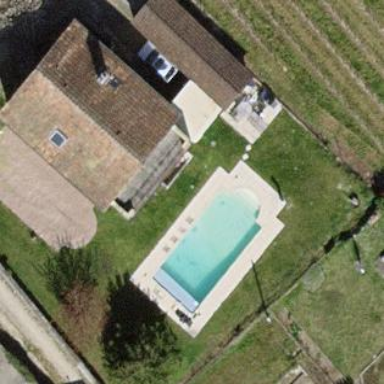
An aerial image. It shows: Swimming pool located in leisure land.